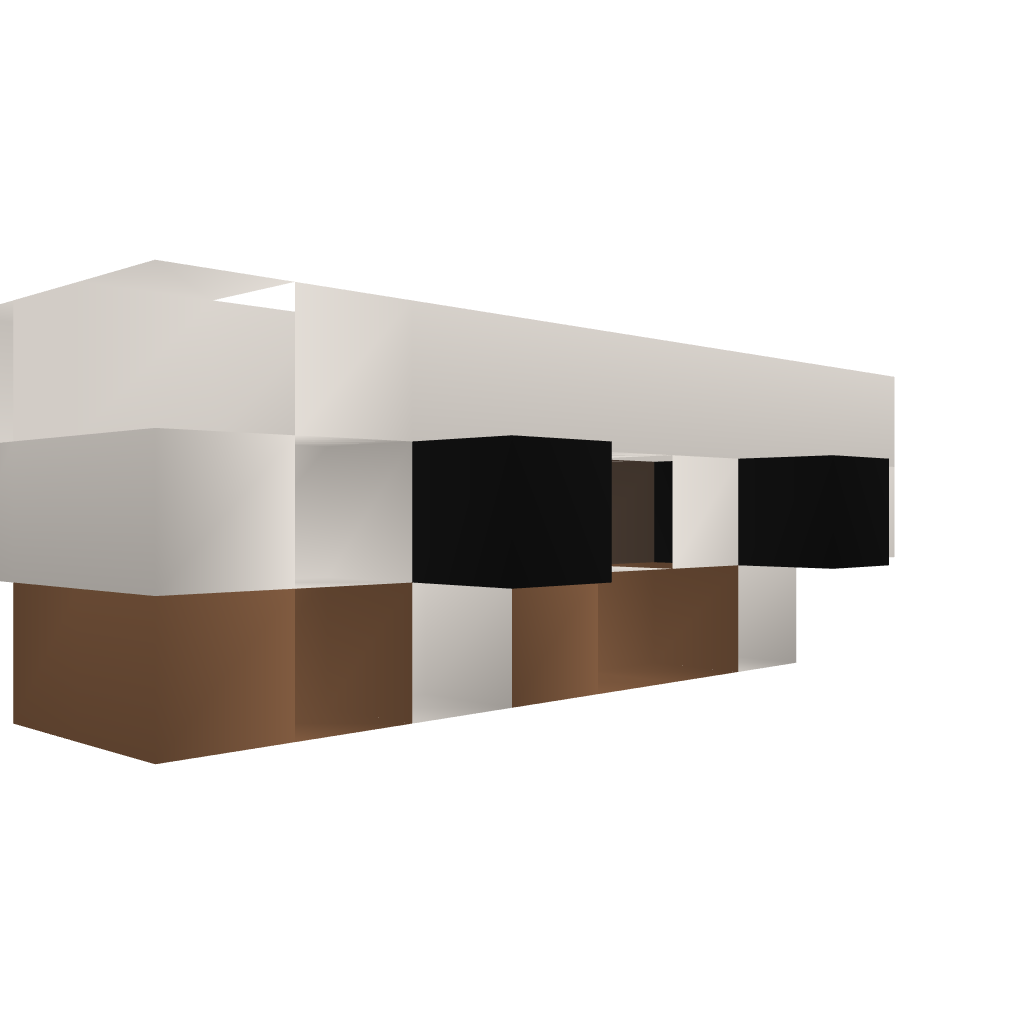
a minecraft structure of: A simple clock